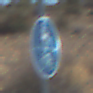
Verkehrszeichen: GemeinsamerGehUndRadweg
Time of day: Midday
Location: Outdoor (Nature)
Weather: Clear
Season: NotSpecified
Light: Natural